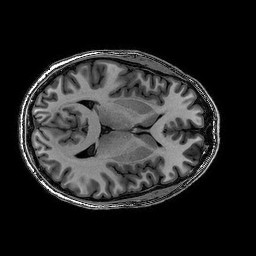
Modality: T1w
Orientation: axial
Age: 36
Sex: male
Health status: healthy